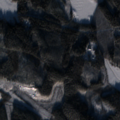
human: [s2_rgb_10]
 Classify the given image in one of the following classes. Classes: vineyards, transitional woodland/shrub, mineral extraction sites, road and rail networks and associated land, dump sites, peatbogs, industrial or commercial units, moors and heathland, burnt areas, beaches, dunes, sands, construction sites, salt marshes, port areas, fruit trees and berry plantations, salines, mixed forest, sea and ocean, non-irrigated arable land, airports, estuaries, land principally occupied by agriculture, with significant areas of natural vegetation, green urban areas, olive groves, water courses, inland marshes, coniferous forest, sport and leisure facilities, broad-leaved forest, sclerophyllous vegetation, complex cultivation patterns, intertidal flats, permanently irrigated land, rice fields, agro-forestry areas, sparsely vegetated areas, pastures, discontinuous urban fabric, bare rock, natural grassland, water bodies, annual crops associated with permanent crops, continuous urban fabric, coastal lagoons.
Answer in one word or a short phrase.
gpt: non-irrigated arable land, coniferous forest, mixed forest, transitional woodland/shrub